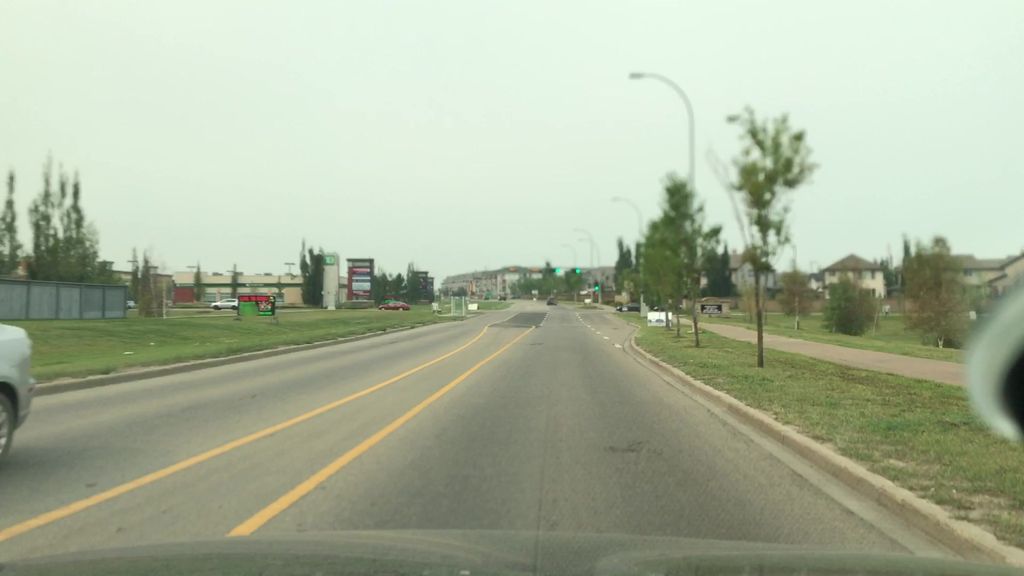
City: edmonton